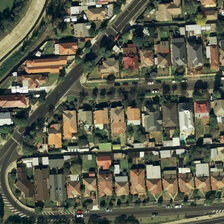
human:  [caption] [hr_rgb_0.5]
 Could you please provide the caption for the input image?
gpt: the residential buildings on both sides of the road are neatly arranged .

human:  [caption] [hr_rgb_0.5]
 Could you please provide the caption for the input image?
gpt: the house surrounded by so many trees .

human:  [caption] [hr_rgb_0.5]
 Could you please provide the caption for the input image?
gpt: the road extending in all directions, automobile running in above .

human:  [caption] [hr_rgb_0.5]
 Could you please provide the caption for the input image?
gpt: so many houses are there .

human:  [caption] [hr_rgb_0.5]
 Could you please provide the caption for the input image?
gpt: the residential buildings on both sides of the road are neatly arranged .